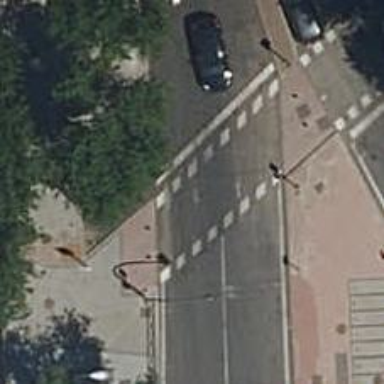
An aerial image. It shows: Crossing with traffic signals.